Field crop: tomato
Growth stage: 1
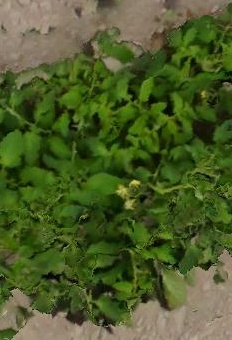
Species: tomato